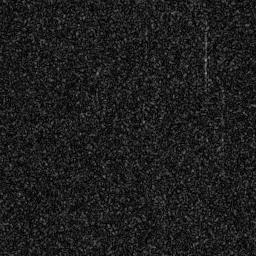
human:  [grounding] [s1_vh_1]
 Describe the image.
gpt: In the satellite image, there is  <ref>1 medium ship </ref> <box>[[17, 7, 25, 25, 0]]</box> located at top left.